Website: ulta-beauty
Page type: billing-address
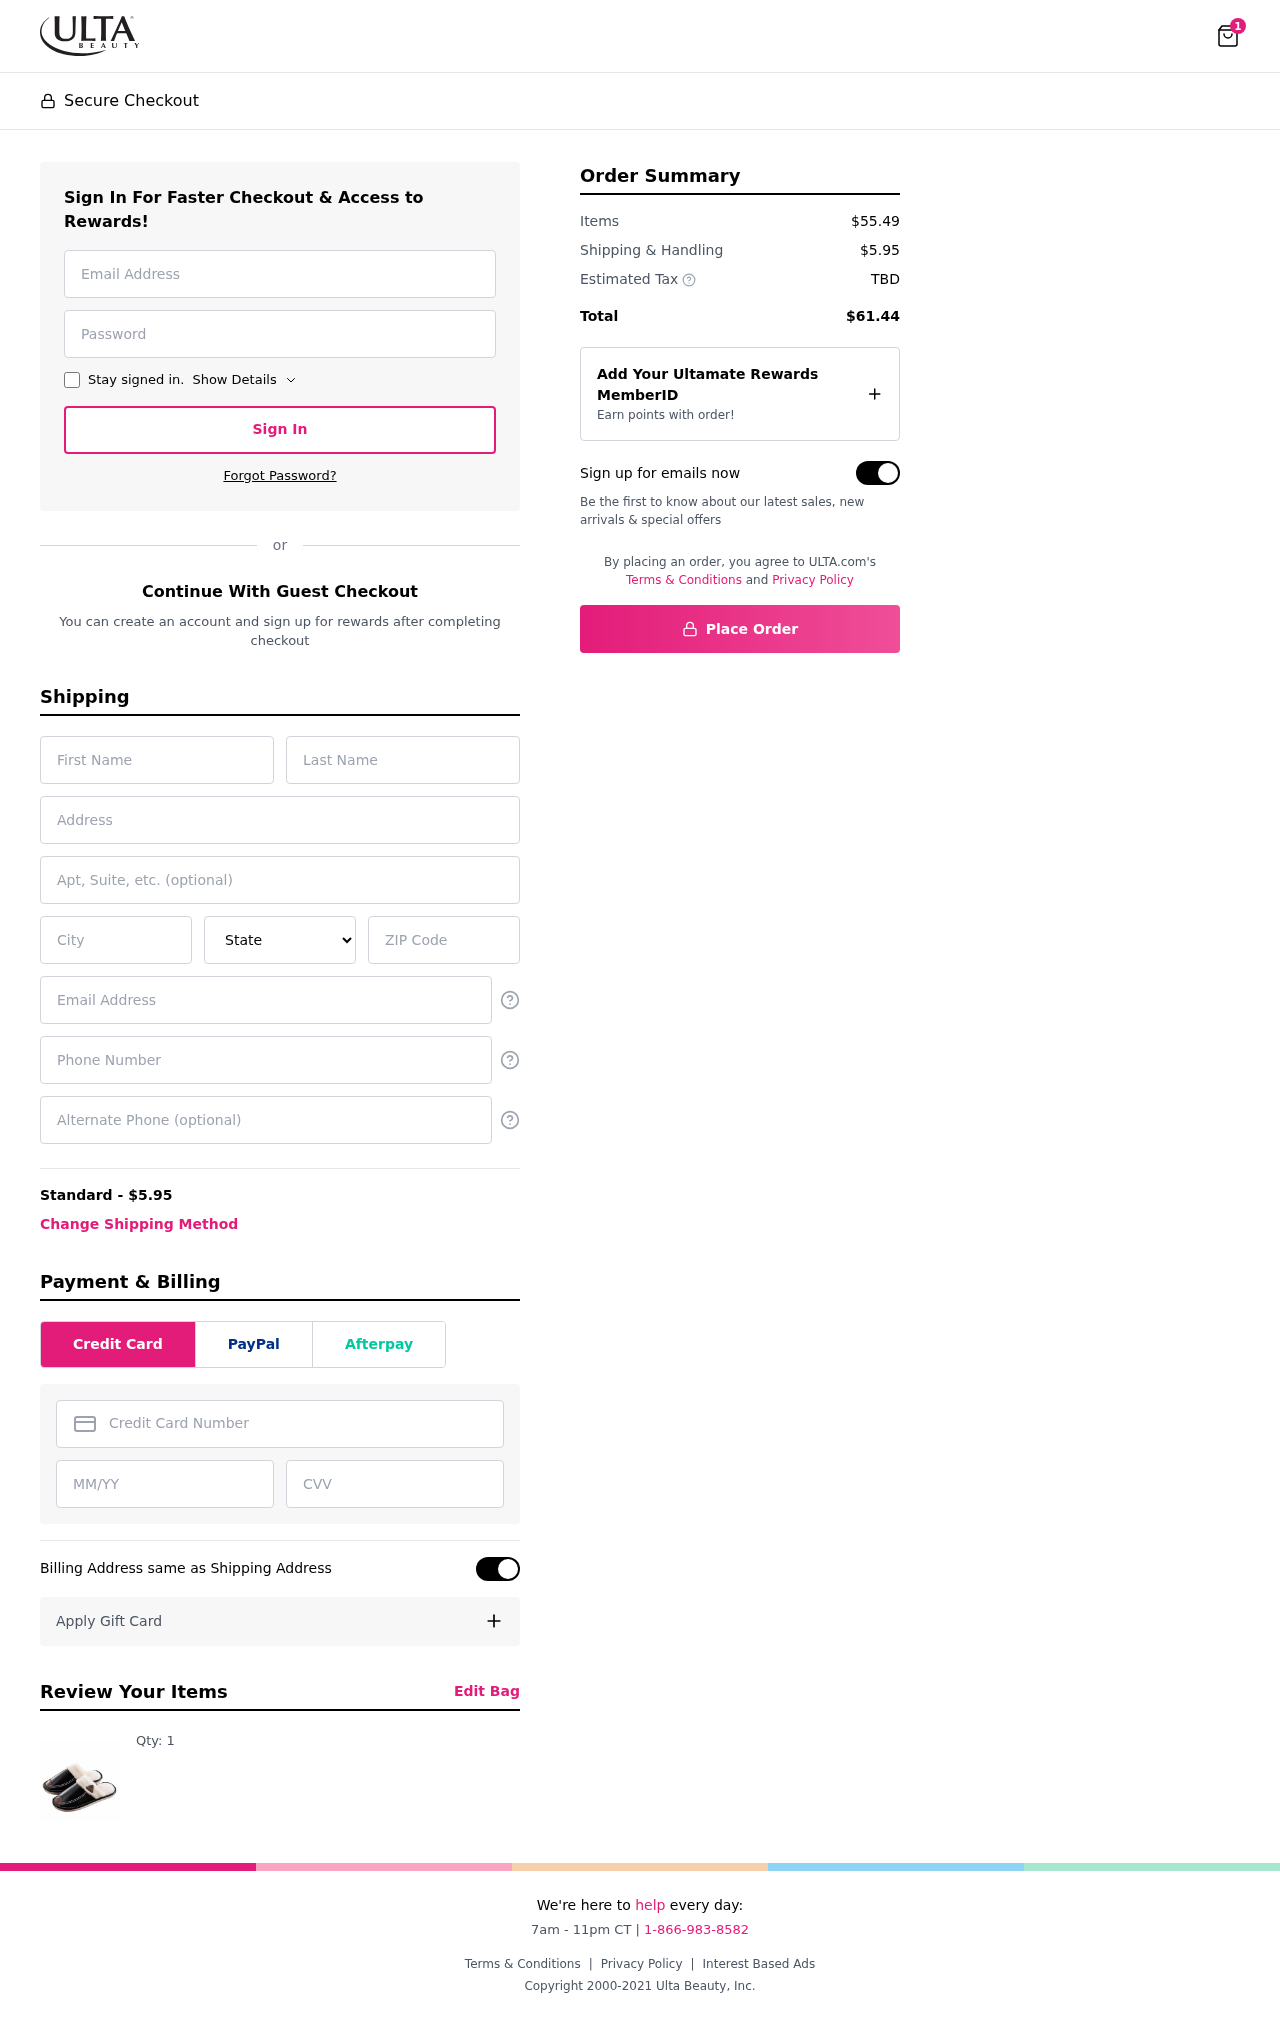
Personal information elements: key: PII_STATE
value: GU
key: PII_EMAIL
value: summerwilliams@gmail.com
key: PII_FIRSTNAME
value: Summer
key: PII_LASTNAME
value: Williams
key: PII_STREET
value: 13245 Kevin Square Suite 288
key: PII_CITY
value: Madisonburgh
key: PII_POSTCODE
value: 83511
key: PII_PHONE
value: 3884745877
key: PII_CARD_NUMBER
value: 4133 2963 3152 6414
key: PII_CARD_EXPIRY
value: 12/30
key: PII_CARD_CVV
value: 421
Product elements: key: PRODUCT1_QUANTITY
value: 1
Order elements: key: ORDER_NUM_ITEMS
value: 1
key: ORDER_SHIPPING_COST
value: $5.95
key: ORDER_SUBTOTAL
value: $55.49
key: ORDER_TOTAL
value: $61.44